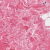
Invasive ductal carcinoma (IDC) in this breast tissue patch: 0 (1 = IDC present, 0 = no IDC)